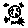
Label: moon